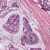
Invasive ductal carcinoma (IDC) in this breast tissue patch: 1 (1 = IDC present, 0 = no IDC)